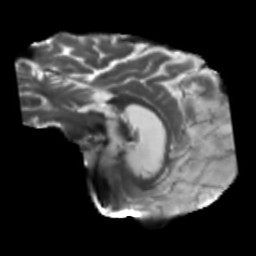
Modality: T2w
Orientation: sagittal
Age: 71
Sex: male
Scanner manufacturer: siemens
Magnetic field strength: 3 T
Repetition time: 5.47 s
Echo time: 0.0854 s